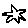
Label: star